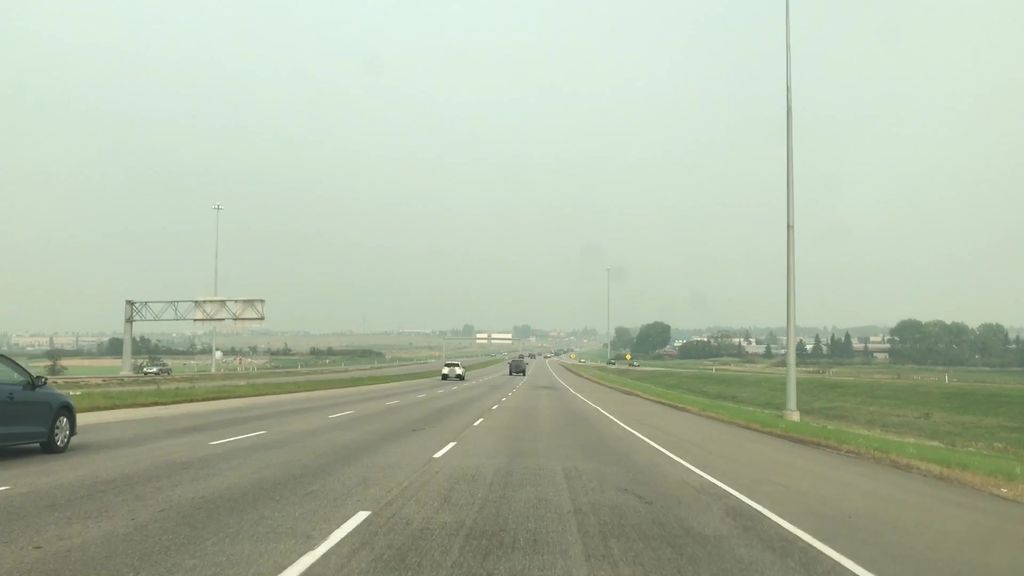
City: edmonton